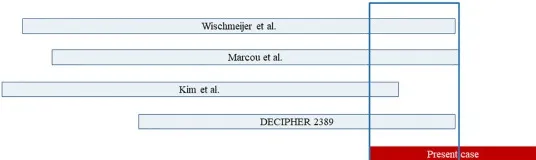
The location and size of the individual chromosome 11q13 deletions are shown for the reported cases with respect to our present case. The 34 OMIM genes deleted in these cases are represented with bands 11q13.2 and 11q13.4 shown on the top. OMIM, Online Mendelian Inheritance in Man.
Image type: chart (chart)